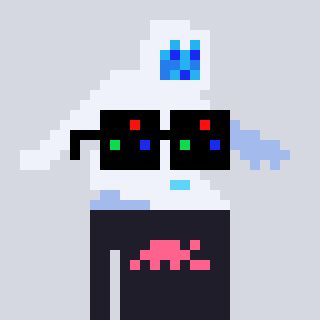
a pixel art character with square black sunglasses, a yeti-shaped head and a grayscale-colored body on a cool background